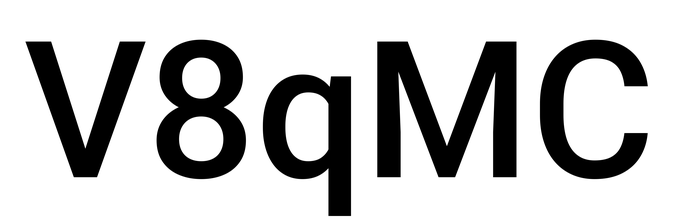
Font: Roboto_Medium